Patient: sex F, age 41
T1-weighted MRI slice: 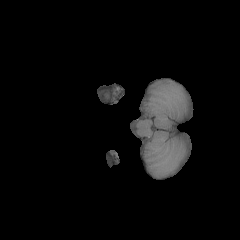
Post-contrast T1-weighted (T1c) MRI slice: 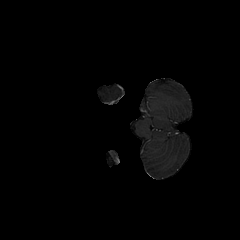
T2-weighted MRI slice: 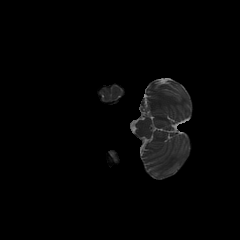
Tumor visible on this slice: no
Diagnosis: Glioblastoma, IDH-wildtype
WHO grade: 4